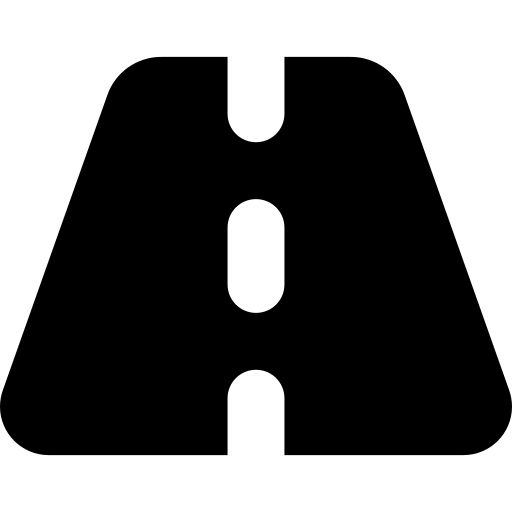
Tags: icon, FontAwesome, fa-icon, solid, road